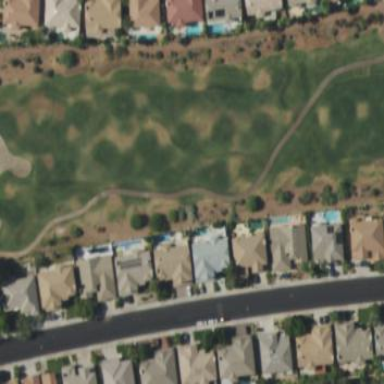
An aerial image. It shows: Rough area on grassy golf course.